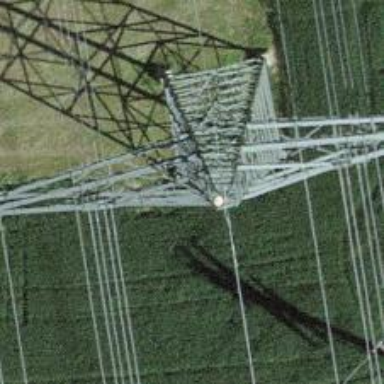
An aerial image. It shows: Towering power structure.